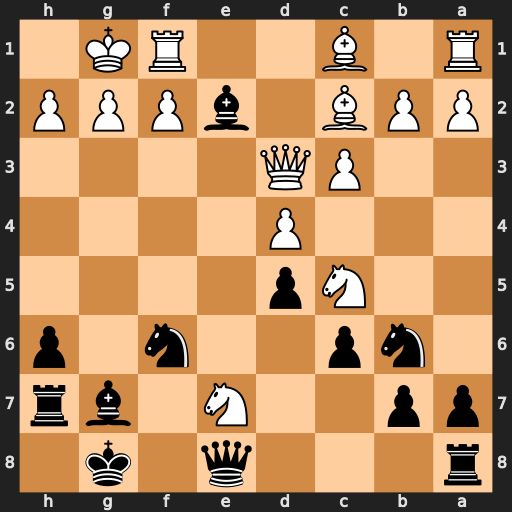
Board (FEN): r3q1k1/pp2N1br/1np2n1p/2Np4/3P4/2PQ4/PPB1bPPP/R1B2RK1
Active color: b
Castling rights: -
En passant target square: -
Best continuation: Qxe7 Qe3 Qxe3